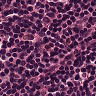
Metastatic tissue present: no